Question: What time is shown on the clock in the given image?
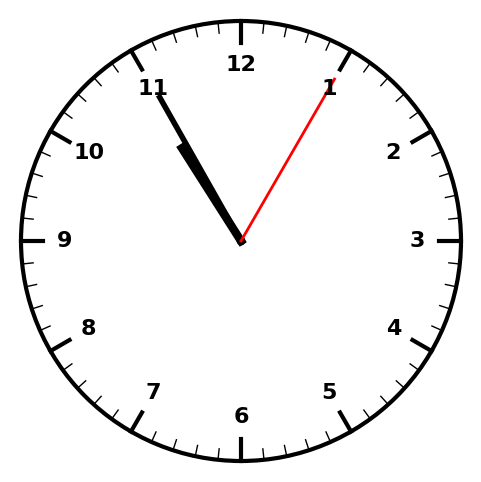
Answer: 10:55:05